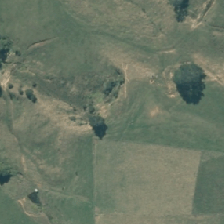
Land cover: grose_broom